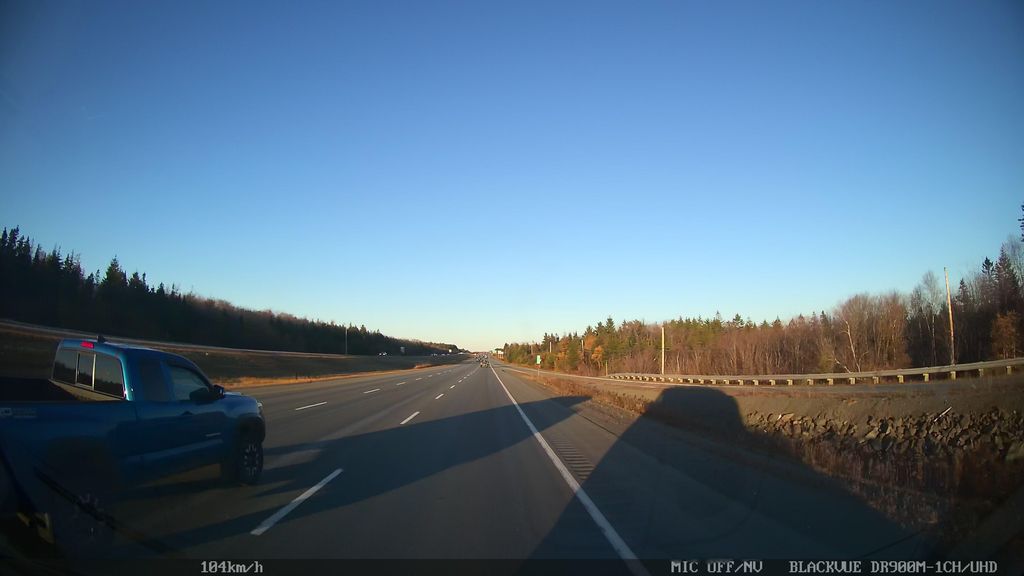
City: halifax